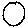
Label: circle